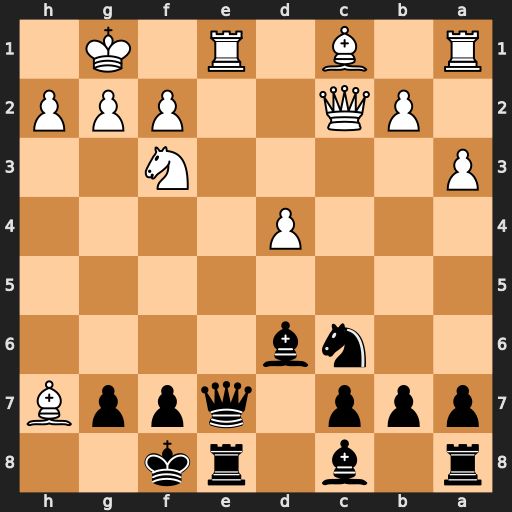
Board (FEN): r1b1rk2/ppp1qppB/2nb4/8/3P4/P4N2/1PQ2PPP/R1B1R1K1
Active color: b
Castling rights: -
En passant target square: -
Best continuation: Qxe1+ Nxe1 Rxe1#